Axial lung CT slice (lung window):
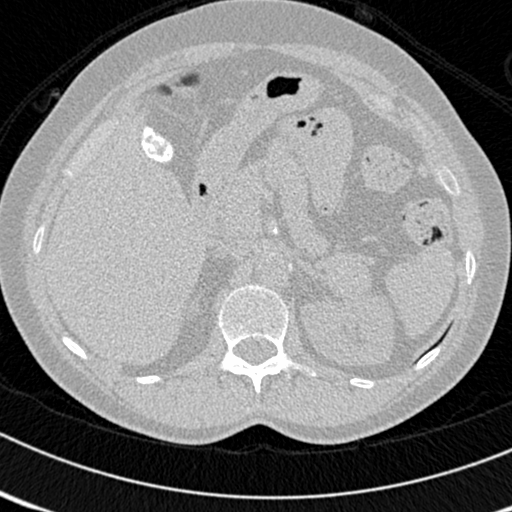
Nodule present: no